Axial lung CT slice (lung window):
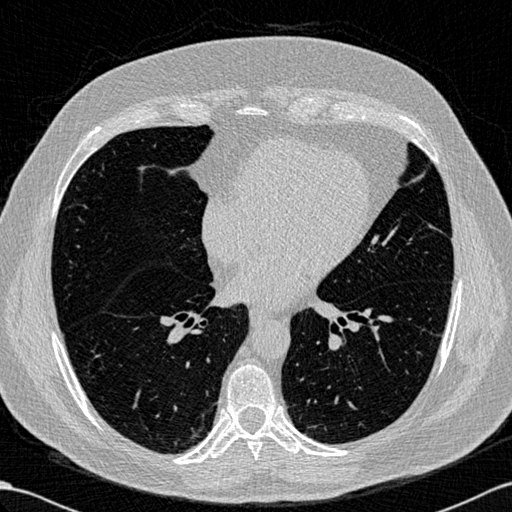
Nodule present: no